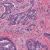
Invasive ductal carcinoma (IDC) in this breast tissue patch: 1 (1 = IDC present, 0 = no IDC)